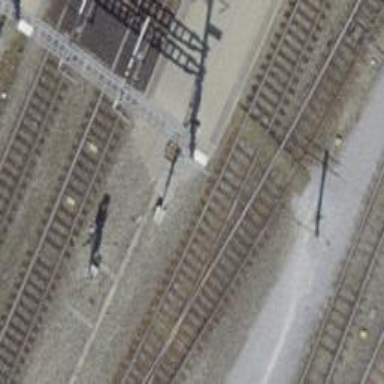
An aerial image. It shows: Crossing for the railway.